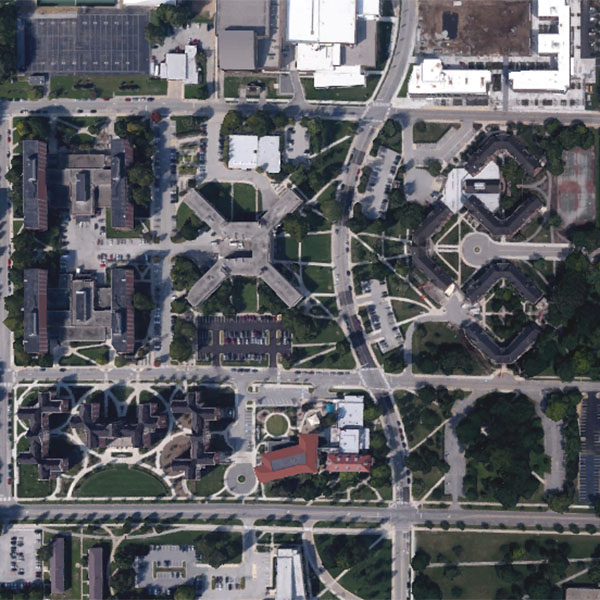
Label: School